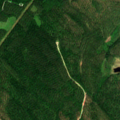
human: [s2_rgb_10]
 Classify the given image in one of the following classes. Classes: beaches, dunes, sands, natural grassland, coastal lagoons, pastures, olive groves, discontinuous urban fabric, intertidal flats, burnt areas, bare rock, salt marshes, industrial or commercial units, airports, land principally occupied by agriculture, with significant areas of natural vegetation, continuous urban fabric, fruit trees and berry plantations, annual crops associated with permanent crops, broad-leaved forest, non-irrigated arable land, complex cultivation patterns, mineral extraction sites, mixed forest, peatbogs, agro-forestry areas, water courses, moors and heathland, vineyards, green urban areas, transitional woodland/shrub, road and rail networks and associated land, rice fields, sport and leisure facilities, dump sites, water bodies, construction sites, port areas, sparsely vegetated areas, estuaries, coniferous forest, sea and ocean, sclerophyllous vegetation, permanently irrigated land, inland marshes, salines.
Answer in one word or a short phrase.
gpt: coniferous forest, mixed forest